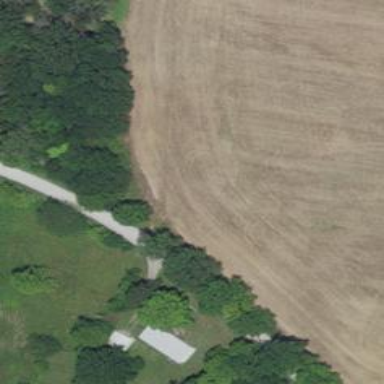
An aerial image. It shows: Driveway.